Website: apple-inc
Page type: review-order
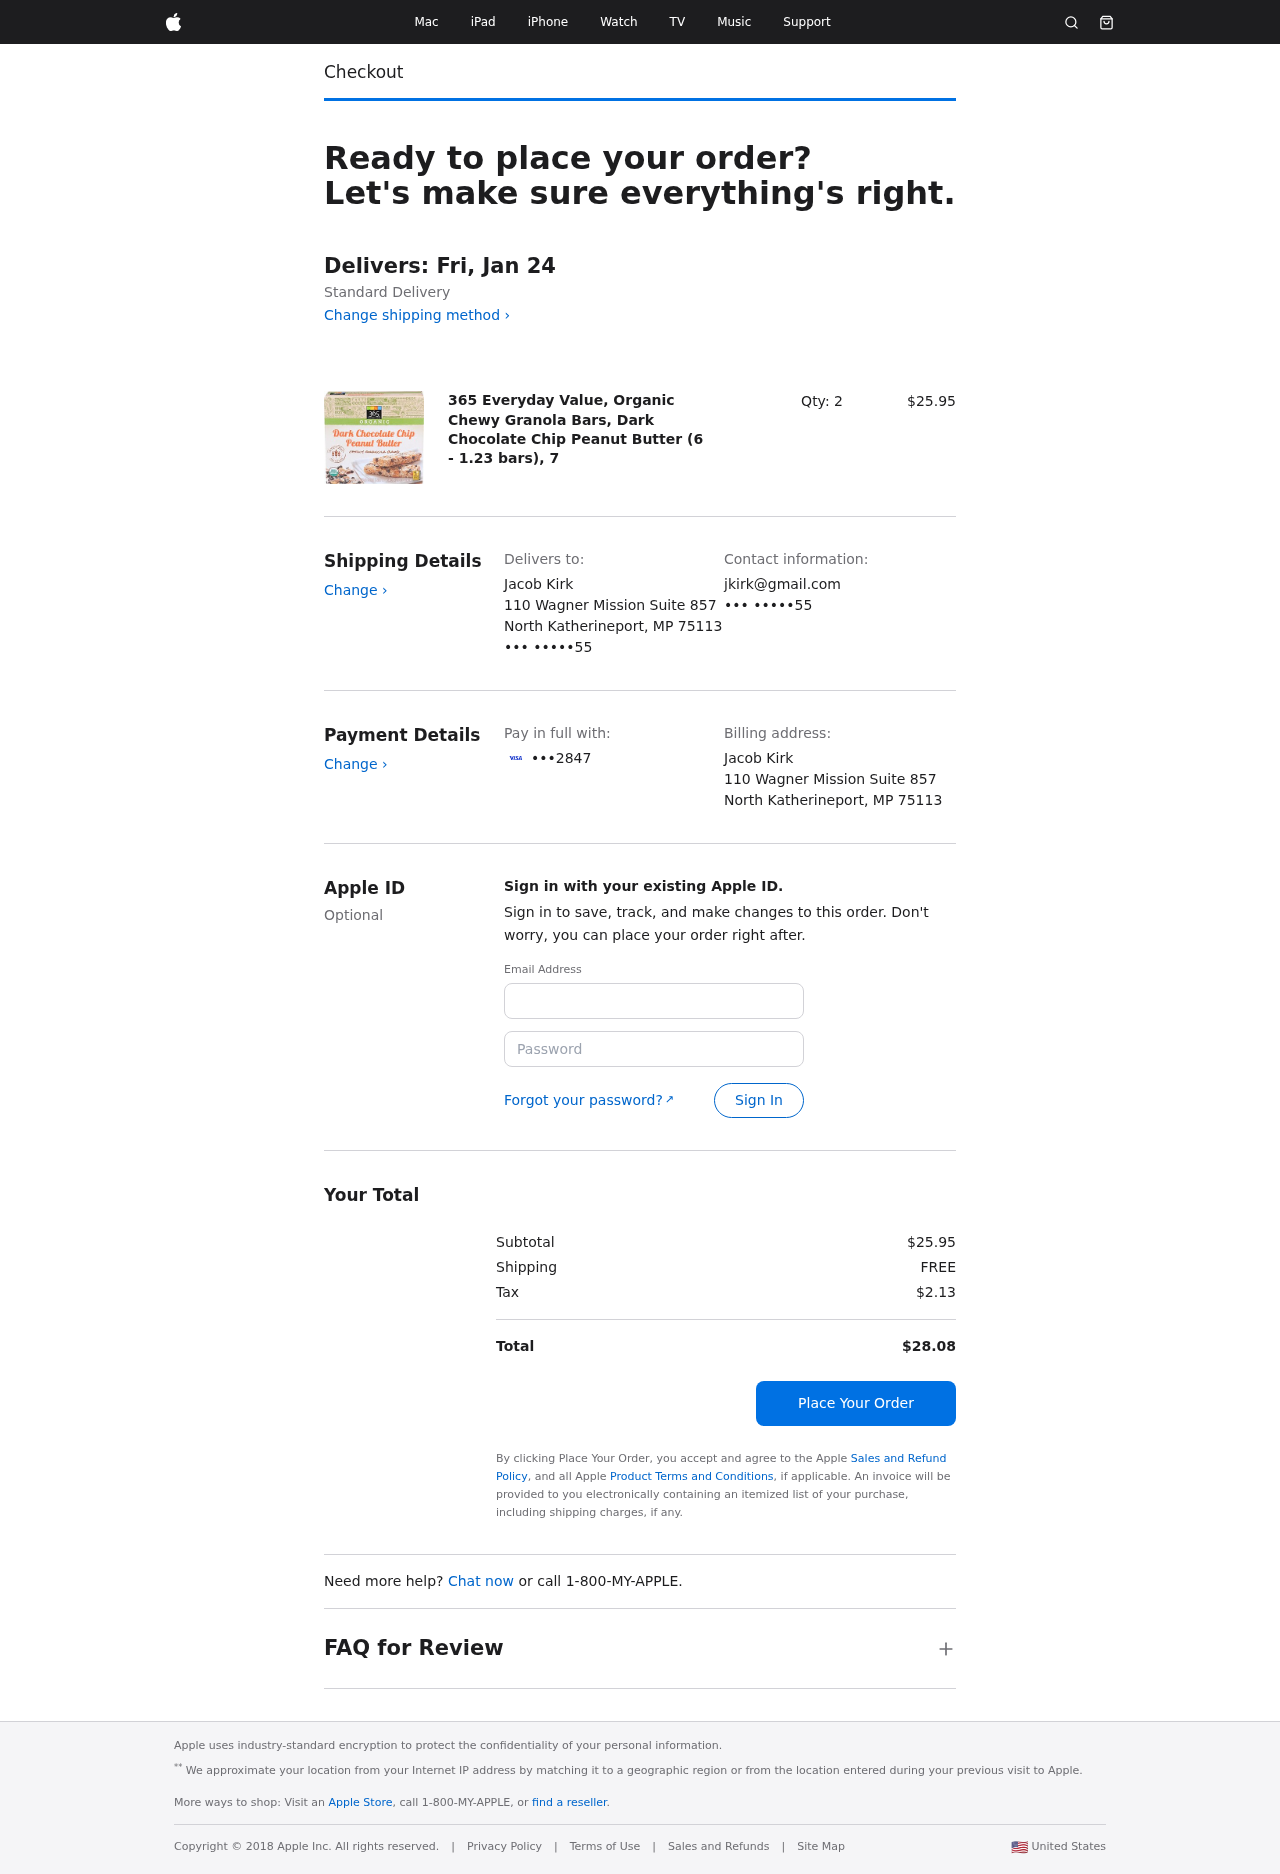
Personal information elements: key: PII_CARD_LAST4
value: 2847
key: PII_CITY_STATE_ZIP
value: North Katherineport, MP 75113
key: PII_EMAIL3
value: jkirk@gmail.com
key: PII_FULLNAME
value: Jacob Kirk
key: PII_PHONE_SUFFIX
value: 55
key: PII_STREET
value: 110 Wagner Mission Suite 857
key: PII_EMAIL2
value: jkirk@gmail.com
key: PII_PHONE_SUFFIX2
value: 55
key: PII_FULLNAME2
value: Jacob Kirk
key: PII_STREET2
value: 110 Wagner Mission Suite 857
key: PII_CITY_STATE_ZIP2
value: North Katherineport, MP 75113
Product elements: key: PRODUCT1_NAME
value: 365 Everyday Value, Organic Chewy Granola Bars, Dark Chocolate Chip Peanut Butter (6 - 1.23 bars), 7
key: PRODUCT1_PRICE
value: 25.95
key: PRODUCT1_QUANTITY
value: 2
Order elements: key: ORDER_DELIVERY_DATE
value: Delivers: Fri, Jan 24
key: ORDER_SUBTOTAL
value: $25.95
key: ORDER_SHIPPING_COST
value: FREE
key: ORDER_TAX
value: $2.13
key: ORDER_TOTAL
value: $28.08